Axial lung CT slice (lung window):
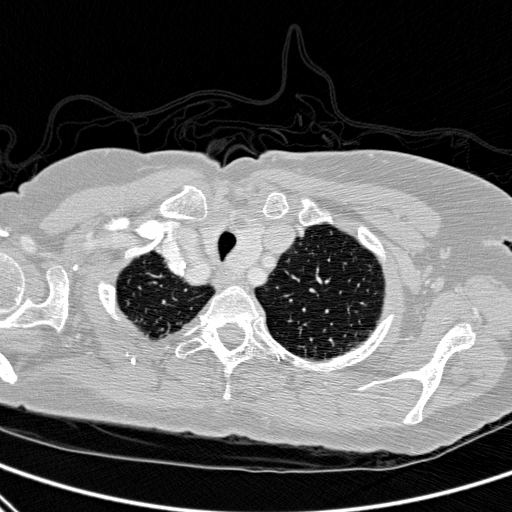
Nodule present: no